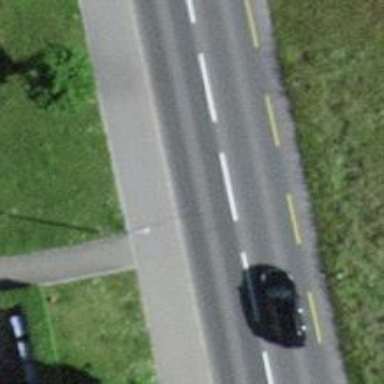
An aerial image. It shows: Primary highway with asphalt surface. Both sides of the road have sidewalks and there is cycle track on the left side.